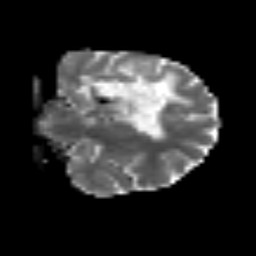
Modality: MD
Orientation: coronal
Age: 31
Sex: female
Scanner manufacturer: siemens
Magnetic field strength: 3 T
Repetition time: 3.2 s
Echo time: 0.081 s